Aerial crown-view tile of a tropical tree (Barro Colorado Island, Panama), acquired 20250124:
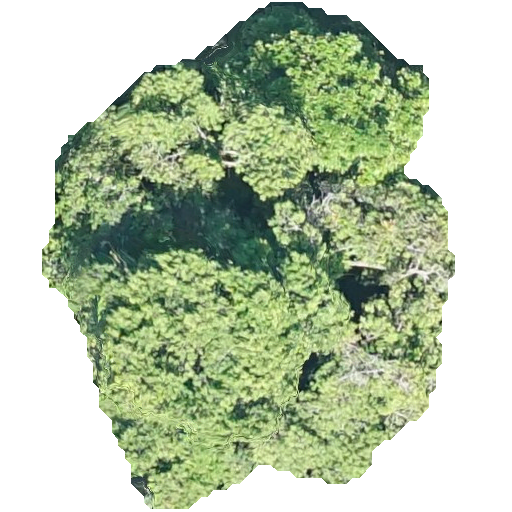
Species: Virola surinamensis
GBIF accepted scientific name: Virola surinamensis
Crown area: 224.174 m²